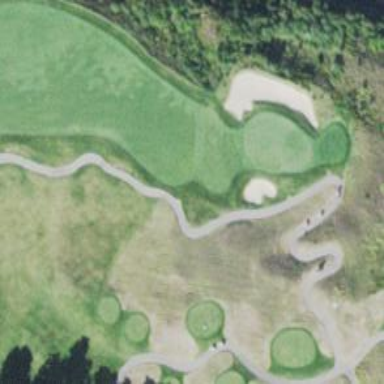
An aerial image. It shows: View of golf hole.